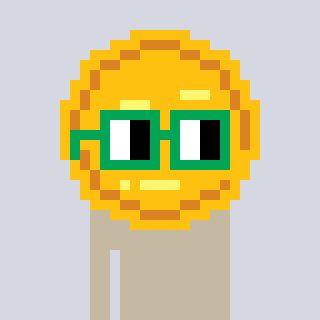
a pixel art character with square green glasses, a medal-shaped head and a grayscale-colored body on a cool background